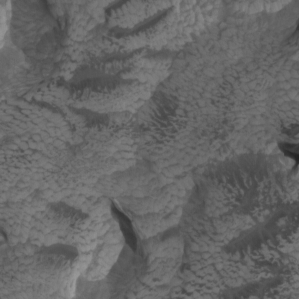
Label: non_frost